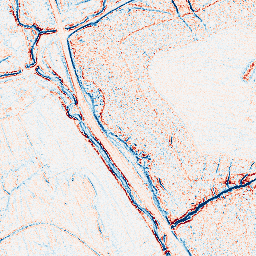
Category: edge_preserving
Decomposition family: anisotropic_diffusion
Decomposition parameters: iterations: 5
kappa: 10
gamma: 0.1
Upsampling method: bspline
Upsampling parameters: scale: 4
Upsampling scale: 4